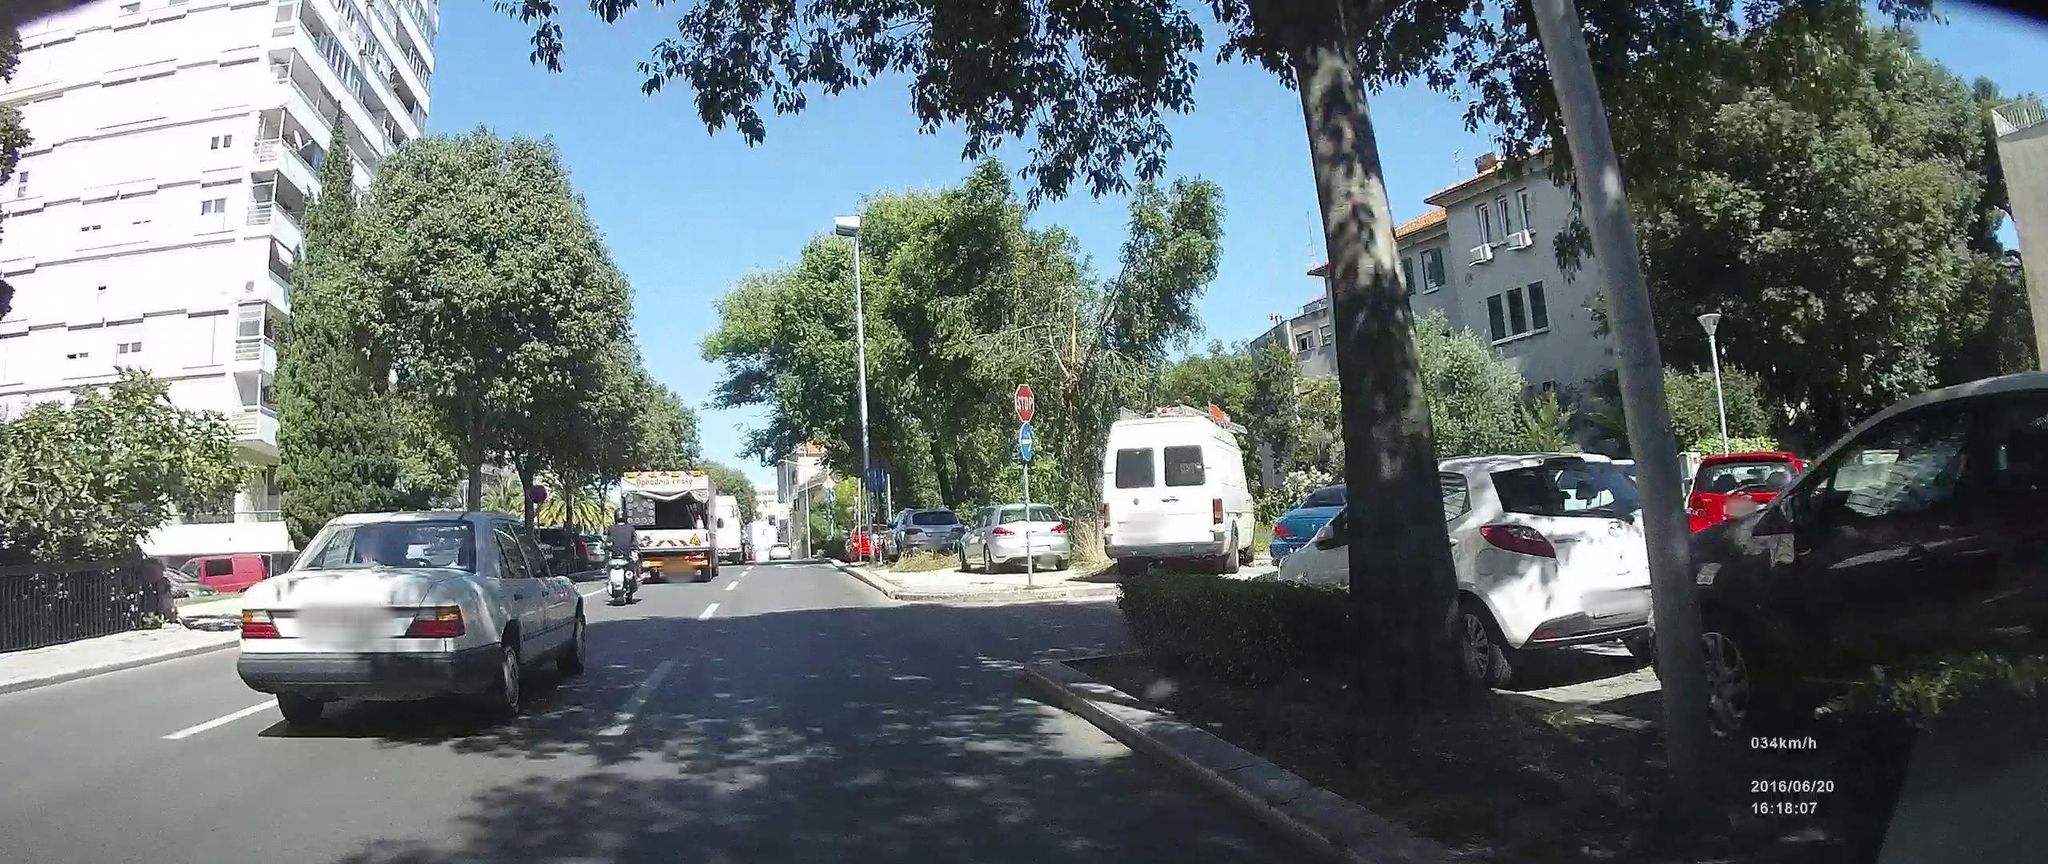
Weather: clear
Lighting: day
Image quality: good
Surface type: driving surface
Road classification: primary
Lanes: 3
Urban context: urban centre
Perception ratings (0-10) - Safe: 6.56, Lively: 9, Beautiful: 6.62, Boring: 5.42, Depressing: 1.61, Wealthy: 7.29